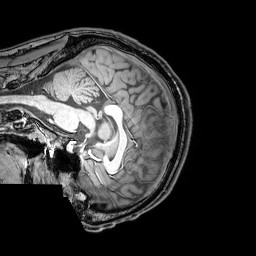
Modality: T1w
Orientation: sagittal
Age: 23
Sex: male
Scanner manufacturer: philips
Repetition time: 0.00819 s
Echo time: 0.00375 s